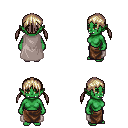
a pixel art fantasy rpg character, female body template, orc, green skin, gray cape, robe skirt, white blonde twin-tailed hairstyle, four views (front, back, left, right), 2x2 character sprite sheet, small pixel art, hard edges, no anti-aliasing